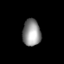
Tissue: lung
Cell type: Fibroblasts
Senescence score: 0.6184
Nuclear area (px): 470
Mean DAPI intensity: 145.953